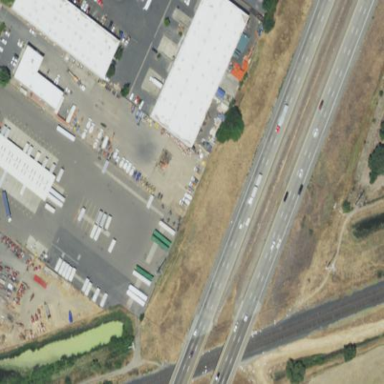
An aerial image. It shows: Industrial building.